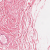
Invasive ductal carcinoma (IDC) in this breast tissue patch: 0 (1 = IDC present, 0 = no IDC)